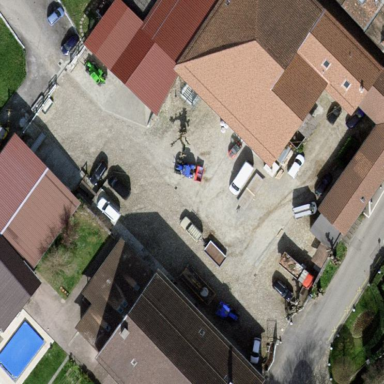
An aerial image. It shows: Driveway.